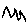
Label: zigzag